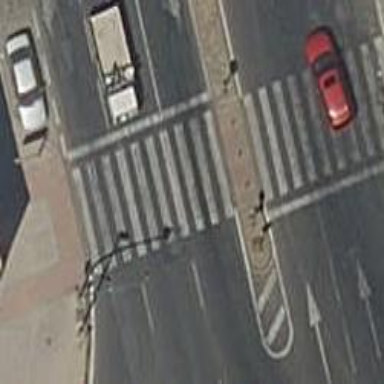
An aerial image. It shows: Road with traffic signals.